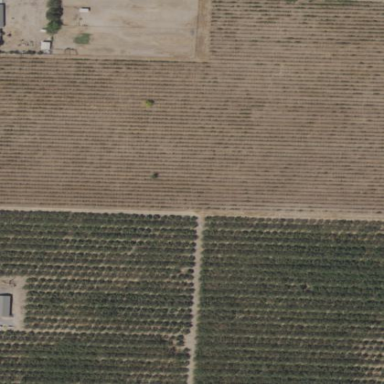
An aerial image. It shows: Open space properties used as vineyard.